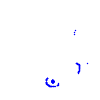
Particle: kaon